Aerial crown-view tile of a tropical tree (Barro Colorado Island, Panama), acquired 20250317:
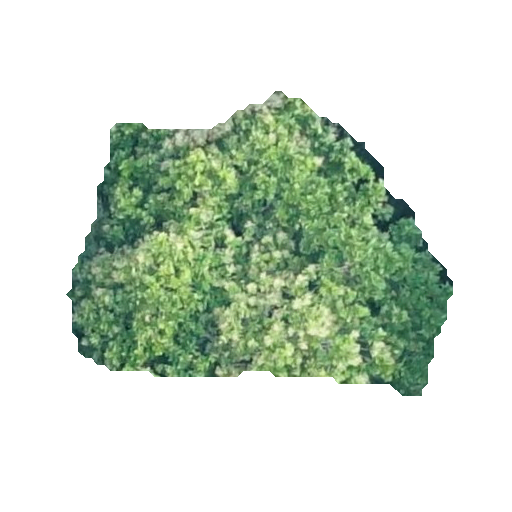
Species: Anacardium excelsum
GBIF accepted scientific name: Anacardium excelsum
Crown area: 123.892 m²